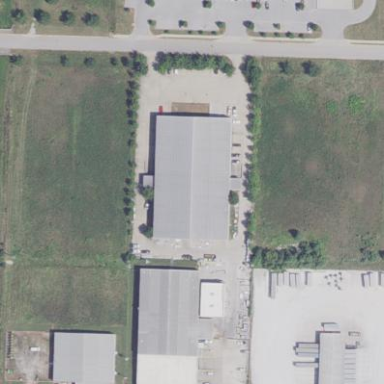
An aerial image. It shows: Industrial building.